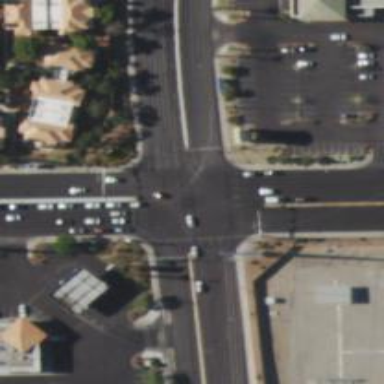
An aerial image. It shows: Solid stop line on the road marking.